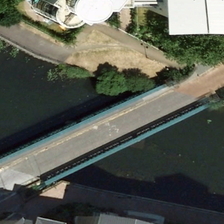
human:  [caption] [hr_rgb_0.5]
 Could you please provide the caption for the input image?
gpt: several buildings and green trees are in two sides of a river with a bridge over it .

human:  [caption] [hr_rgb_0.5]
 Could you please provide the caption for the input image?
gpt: several buildings and green trees are in two sides of a river with a bridge over it .

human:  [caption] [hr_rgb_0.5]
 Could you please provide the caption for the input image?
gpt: several buildings and green trees are in two sides of a river with a bridge over it .

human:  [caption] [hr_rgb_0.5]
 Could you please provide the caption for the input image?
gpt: several buildings and green trees are in two sides of a river with a bridge over it .

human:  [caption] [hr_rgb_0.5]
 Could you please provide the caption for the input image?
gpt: several buildings and green trees are in two sides of a river with a bridge over it .